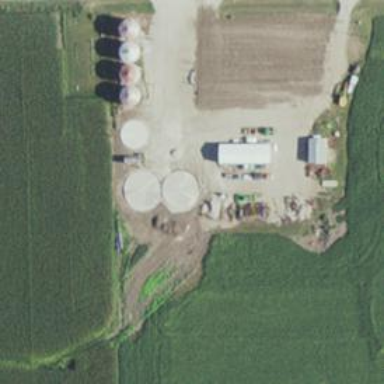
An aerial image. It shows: Silo.